Question: By using Smarty Template Engine I got confused, I wanted to retrieve records from database and put them into an option list.
That was simple in PHP
'''
$sqlFrom = "SELECT * FROM howto_lang_From WHERE Activation=1";
$resultFrom = mysql_query($sqlFrom);
echo '<select name="from" class="list" required>';
echo '<option value="">Choose</option>';
while ($lanFrom = mysql_fetch_assoc($resultFrom)) {
echo "<option>$lanFrom[From]</option>";
}
echo '</select>';
'''
but in Smarty template I am not sure, tried something like this, but couldn't get it to work
'''
**PHP:**
$sqlFrom = "SELECT * FROM howto_lang_From WHERE Activation=1";
$resultFrom = mysql_query($sqlFrom);
while ($lanfrom = mysql_fetch_assoc($resultFrom)) {
$result[] = $lanfrom;
}
$smarty->assign("FROM", "$result");
**Template:**
<select name="from" class="list" required>
<option value="">Choose</option>
{section name=from loop=$FROM}
<option>{$FROM[from].From}</option>
{/section}
</select>
'''
and one more question!!
I am an average PHP programmer, after a glance on this template engine, I faced lots of confusion!! SO, DOES IT REALLY WORTH TO CREATE SITES DEPENDING ON SMARTY? is not the original way of combining PHP and HTML much easier and readable!?
Thanks.
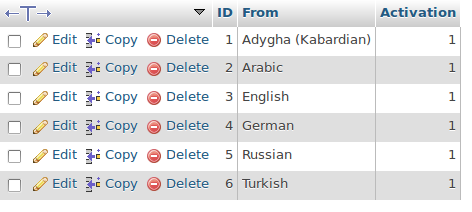
Answer: There is only one problem with your code. You would knew about it if you had 'error_reporting' set to 'E_ALL'.
Using this line:
'''
$smarty->assign("FROM", "$result");
'''
You make that your '$result' array is being converted to string and if error_reporting is set properly you will get notice: 'Notice: Array to string conversion in ...'
So it's enough to change this line into:
'''
$smarty->assign("FROM", $result);
'''
simply removing quotes.
You should also use 'PDO' or 'mysqli' as 'mysql' is deprecated.
Is it worth to use templates? In my opinion - yes. They make you to separate logic from displaying data. You first get data and prepare them for displaying and than display it. Of course you can also do it in pure PHP but Smarty syntax (or other templates syntax) makes view to be easier skimmed or changed. However you need to learn template syntax, settings and so on and it's usually not so obvious.